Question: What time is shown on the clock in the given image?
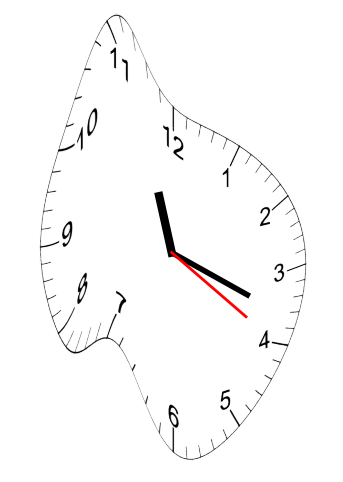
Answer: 11:18:20